八年级 · 画法几何学
把两个大小不同的含 $45^{\circ}$ 角的直角三角板如图(1)放置, 图(2)是由它抽象出的几何图形,点 $\mathrm{B}, \mathrm{C}, \mathrm{E}$ 在同一条直线上, 连结 $\mathrm{CD}$.

图(1)

图(2).

(1) 求证: $\mathrm{BE}=\mathrm{CD}$;

(2) 求证: $\mathrm{DC} \perp \mathrm{BE}$.
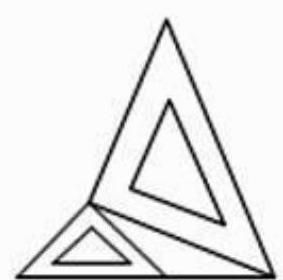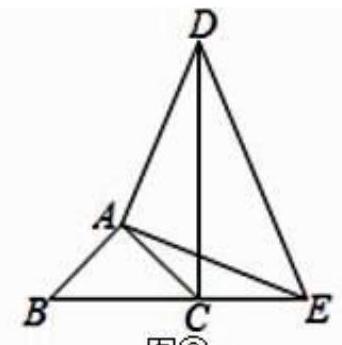
答案: 解: (1) 证明: $\because \triangle \mathrm{ABC}$ 和 $\triangle \mathrm{DAE}$ 都是等腰直角三角形

$\therefore \mathrm{AB}=\mathrm{AC}, \mathrm{AE}=\mathrm{AD}, \angle \mathrm{BAC}=\angle \mathrm{DAE}=90^{\circ}$

$\therefore \angle \mathrm{BAC}+\angle \mathrm{CAE}=\angle \mathrm{DAE}+\angle \mathrm{CAE}$, 即 $\angle \mathrm{BAE}=\angle \mathrm{CAD}$

在 $\triangle B A E$ 和 $\triangle C A D$ 中

$\left\{\begin{aligned} A B & =A C \\ \angle B A E & =\angle C A D, \\ A E & =A D\end{aligned}\right.$

$\therefore \triangle \mathrm{BAE} \cong \triangle \mathrm{CAD}(\mathrm{SAS})$

$\therefore \mathrm{BE}=\mathrm{CD}$

(2) 证明: $\because \triangle \mathrm{BAE} \cong \triangle \mathrm{CAD}$
$\therefore \angle \mathrm{ACD}=\angle \mathrm{B}=45^{\circ}$

$\therefore \angle \mathrm{DCB}=\angle \mathrm{ACB}+\angle \mathrm{ACD}=45^{\circ}+45^{\circ}=90^{\circ}$

$\therefore \mathrm{DC} \perp \mathrm{BE}$